Field crop: tomato
Growth stage: 1
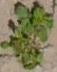
Species: portulaca